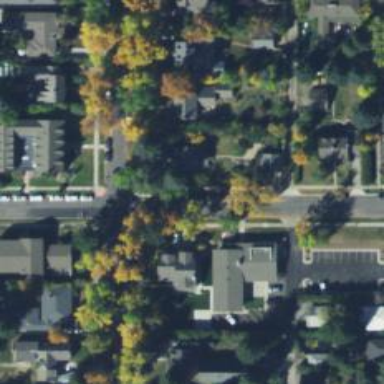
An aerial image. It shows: Neighborhood.